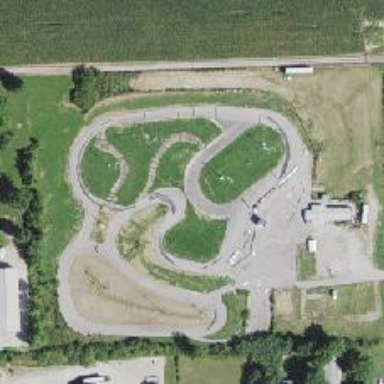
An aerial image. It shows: Karting raceway road for racing enthusiasts.